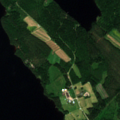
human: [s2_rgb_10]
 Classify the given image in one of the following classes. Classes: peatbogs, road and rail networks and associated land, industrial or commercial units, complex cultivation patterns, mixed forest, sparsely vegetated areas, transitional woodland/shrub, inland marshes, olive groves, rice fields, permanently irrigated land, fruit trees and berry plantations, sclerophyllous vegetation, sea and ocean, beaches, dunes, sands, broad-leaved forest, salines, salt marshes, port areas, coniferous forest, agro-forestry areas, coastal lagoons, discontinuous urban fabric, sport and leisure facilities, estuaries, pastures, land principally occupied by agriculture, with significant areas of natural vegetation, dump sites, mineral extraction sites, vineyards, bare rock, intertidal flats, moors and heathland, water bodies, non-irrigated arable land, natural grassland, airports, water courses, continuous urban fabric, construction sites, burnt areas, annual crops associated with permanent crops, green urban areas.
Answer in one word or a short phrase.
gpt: non-irrigated arable land, land principally occupied by agriculture, with significant areas of natural vegetation, coniferous forest, mixed forest, water bodies